Question: I'm looking for an algorithm that can find the shortest path between two nodes in an undirected graph with a cost which is dynamic.
By dynamic, I mean that the cost on edge is dependent on the next (future) step.
For example, in a graph like that:

I'm looking for the shortest path from "a" to "e" but the cost of "a" to "b" depends on next step. If I go to c, it is 7, and if I go to d, it is 9.
My question is: Is there an algorithm which solves that problem?
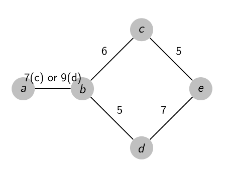
Answer: Reduce the problem to 'regular' shortest path problem
Create dummy vertices b1,b2 (instead of 'b'), and the edges:
'''
(a,b1,7), (b1,c,6), (a,b2,9), (b2,d,5)
'''
The rest of the edges and vertices remain as they originally were.
Now, run regular shortest path algorithm (<URL> from the source to the target.
(Repeat the process for any 'conditional' weight edges).